Interaction volume radius: 5 \u00c5
Interaction volume height: 20 \u00c5
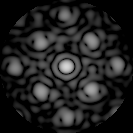
Disorder parameter: 0.2897